Current action and preconditions to check: trajectory_clear

Your task: For each precondition in the list above, predict whether it will hold at this action.

Consider the current scene as observed from the mobile robot's camera, and analyze the predicted future states of all dynamic agents (e.g., people, animals, vehicles, or any moving entities) within the NEXT SECOND.

IMPORTANT: Only answer "very likely" if you are absolutely certain—based on strong, clear evidence—that a dynamic agent will violate the precondition in the predicted future state. Do NOT answer "very likely" for unlikely, ambiguous, or low-probability risks.

Ask yourself for each precondition: Is there a high probability, with clear and convincing evidence, that the predicted future states of any dynamic agent will interfere with the predicted future state of the currently executing action within the NEXT SECOND, causing that precondition to fail?

Assess the risk level based on these predictions. Use "likely" or "very likely" if motions create a clear risk of interference.

Use "neutral" or "improbable" if agents are nearby but their predicted paths are clearly diverging or non-conflicting.

Failure Risk Categories: "very improbable", "improbable", "neutral", "likely", "very likely"

Answer Format: Output ONLY the probability_of_failure value from these categories: "very improbable", "improbable", "neutral", "likely", "very likely"

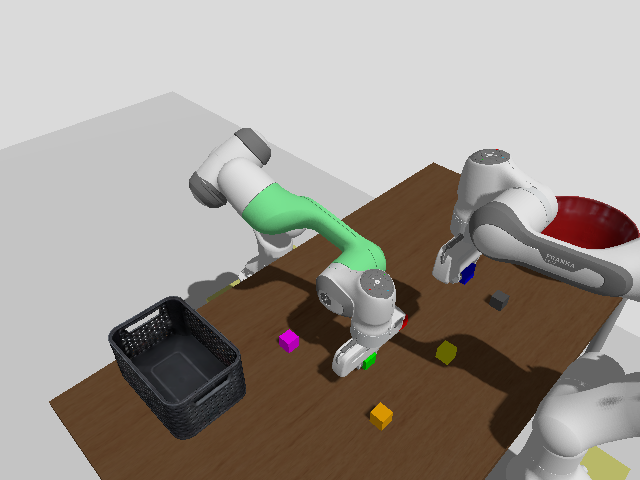

Answer: improbable